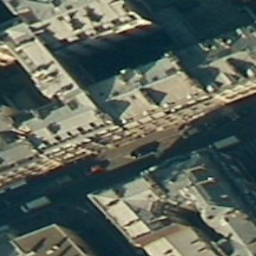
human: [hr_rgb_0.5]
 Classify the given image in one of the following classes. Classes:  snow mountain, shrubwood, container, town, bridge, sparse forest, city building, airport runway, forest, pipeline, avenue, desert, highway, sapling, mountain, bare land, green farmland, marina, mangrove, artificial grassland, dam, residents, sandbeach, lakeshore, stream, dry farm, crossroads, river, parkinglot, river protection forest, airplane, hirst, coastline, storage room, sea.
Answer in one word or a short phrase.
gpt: city building